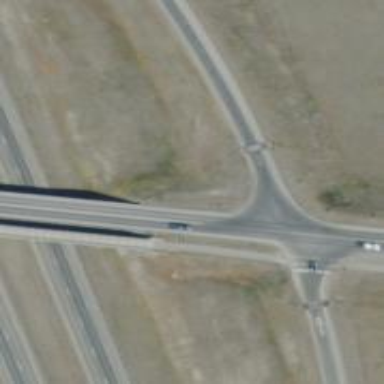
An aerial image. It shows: Primary highway bridge with asphalt surface.